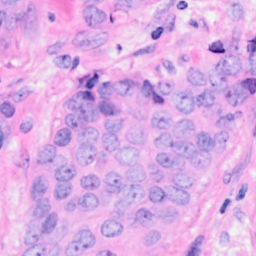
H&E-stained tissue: Breast